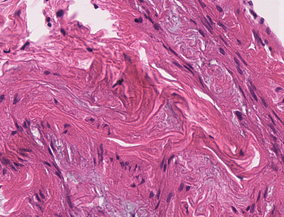
Tumor epithelial tissue: no
Tumor-associated stroma tissue: yes
Normal tissue: no